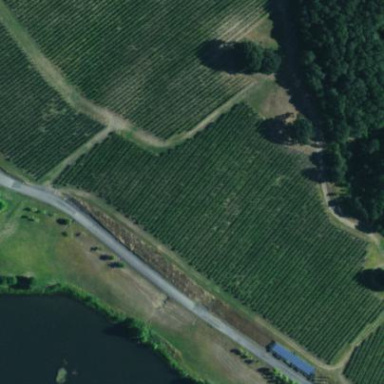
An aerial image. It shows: Vineyard growing grapes.